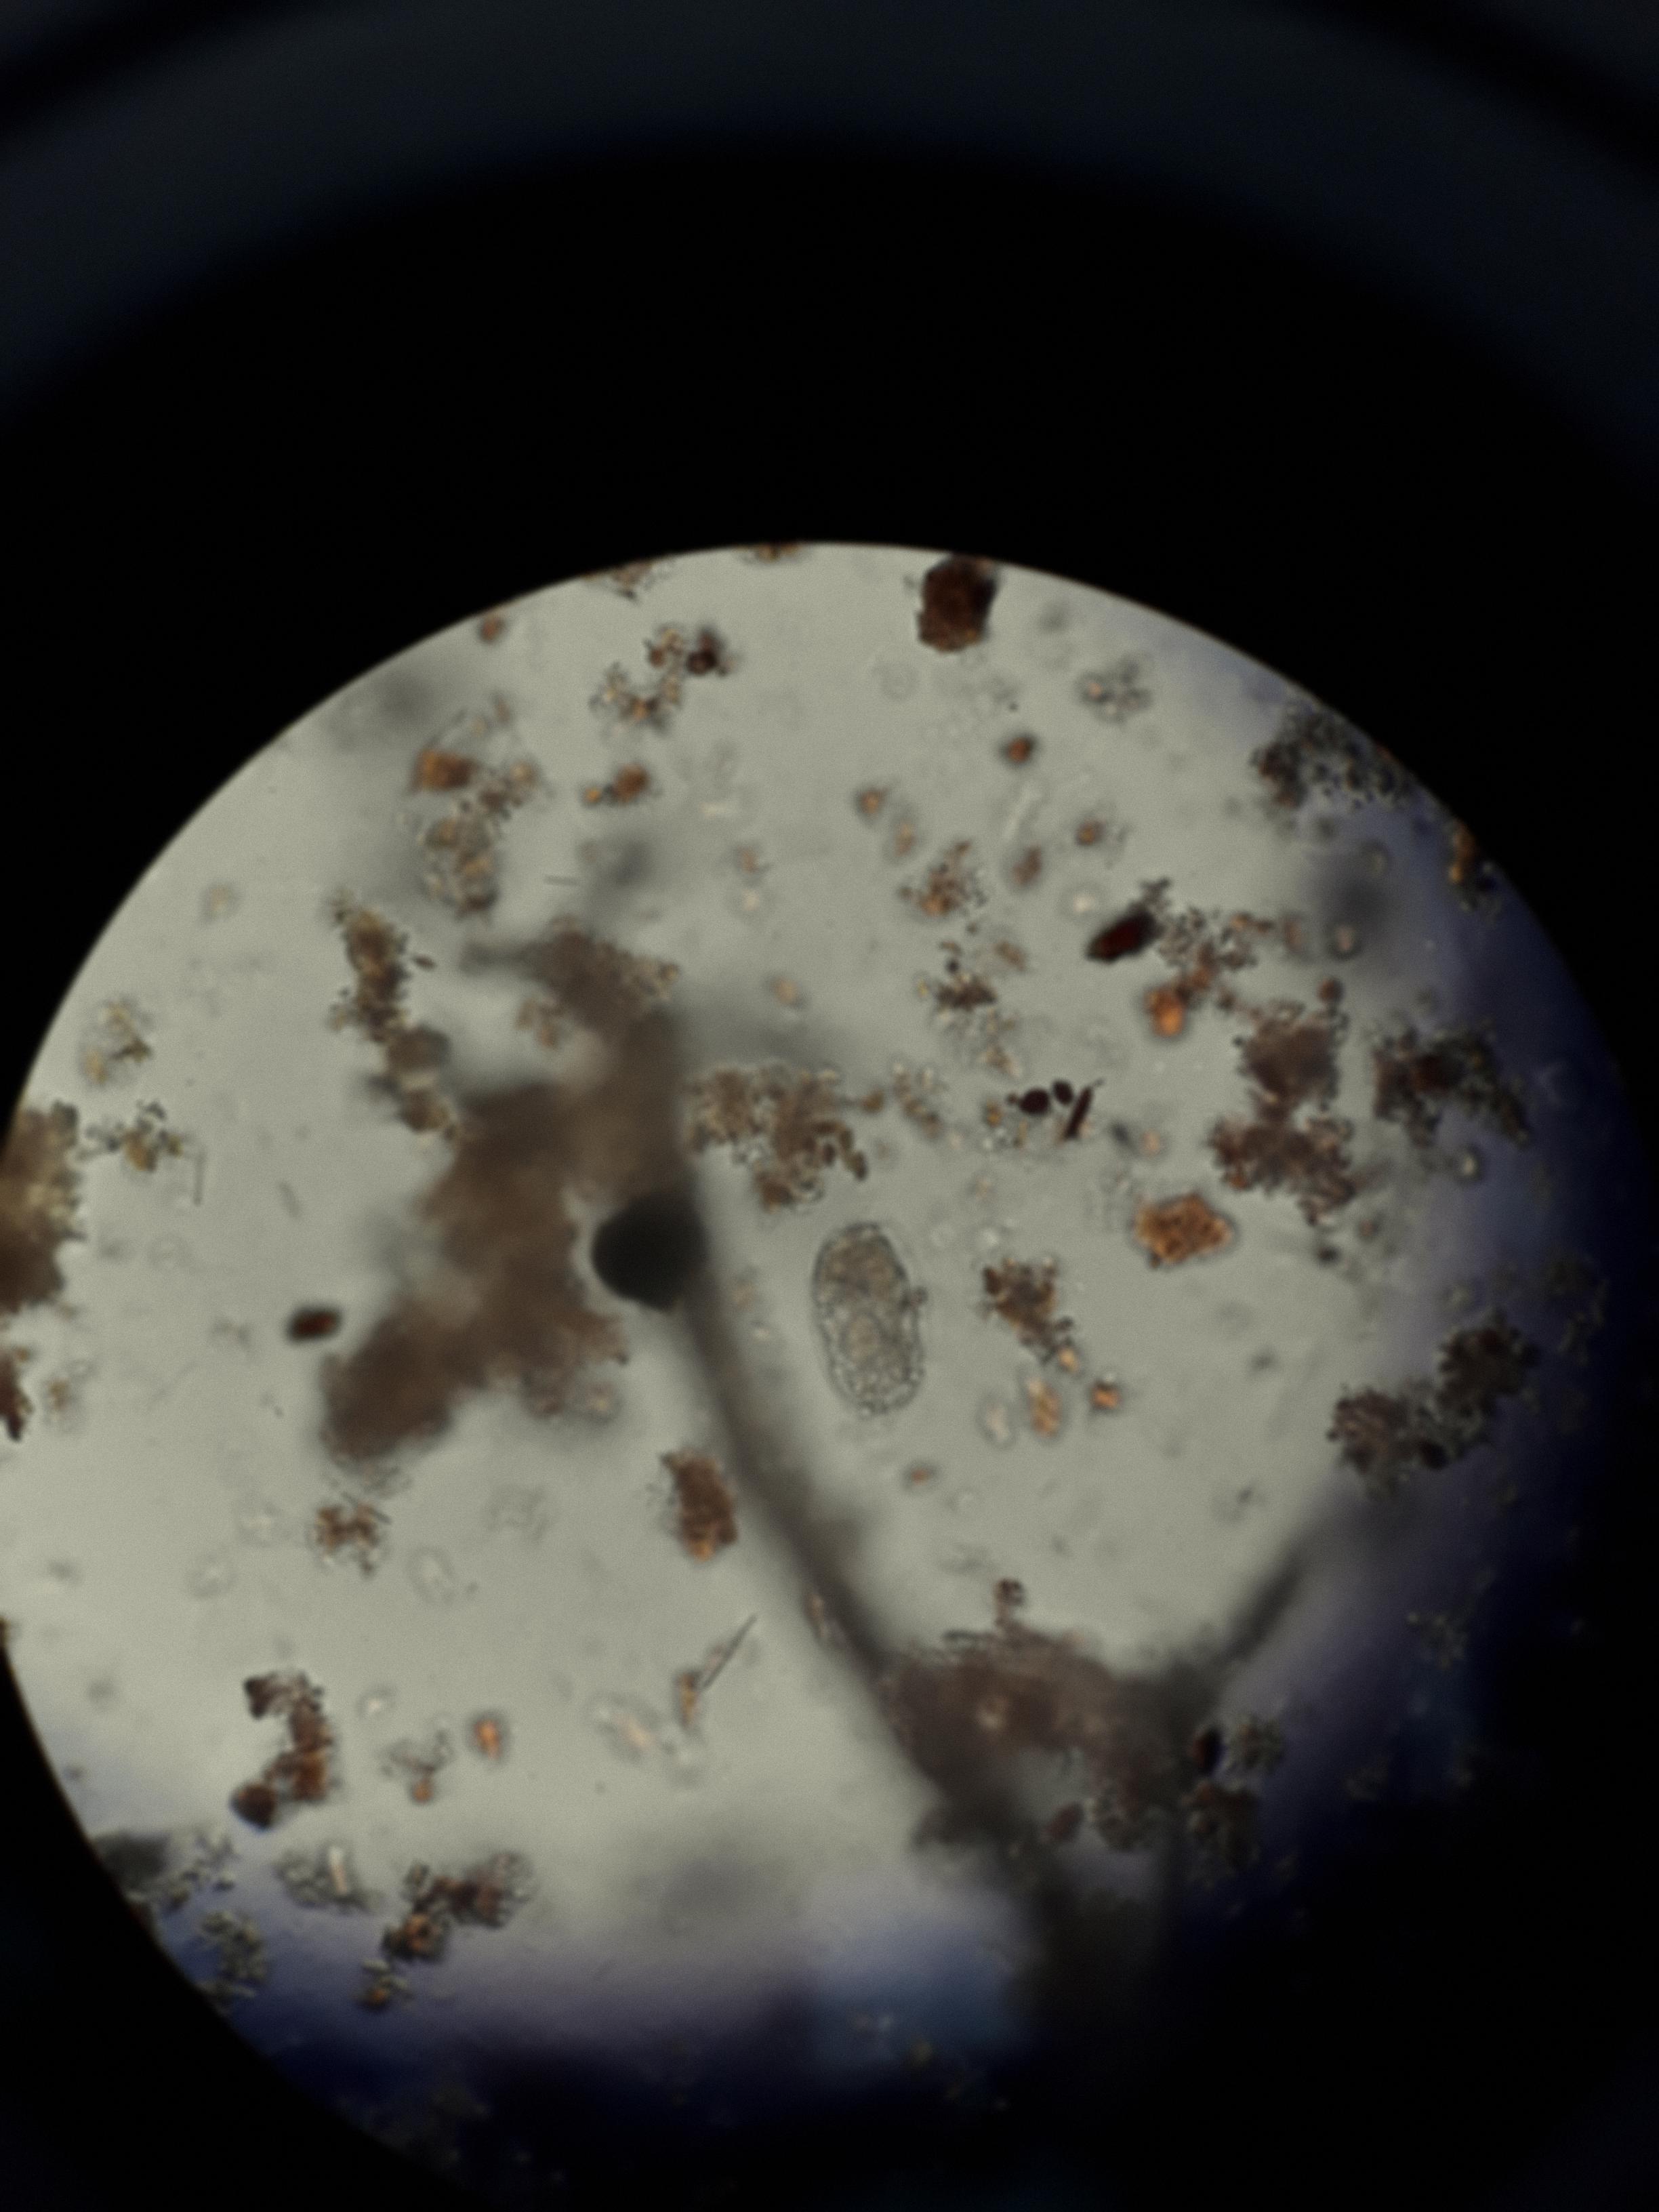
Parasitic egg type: Hookworm egg